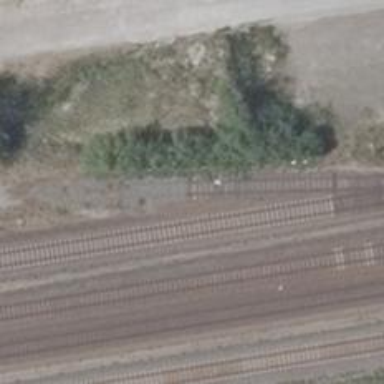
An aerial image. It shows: Abandoned railway spur.